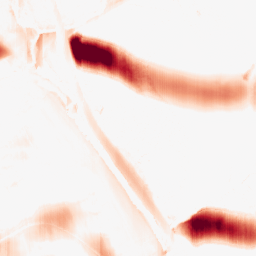
Category: morphological
Decomposition family: morphological_ellipse
Decomposition parameters: operation: opening
width: 50
height: 5
Upsampling method: quintic
Upsampling parameters: scale: 4
Upsampling scale: 4